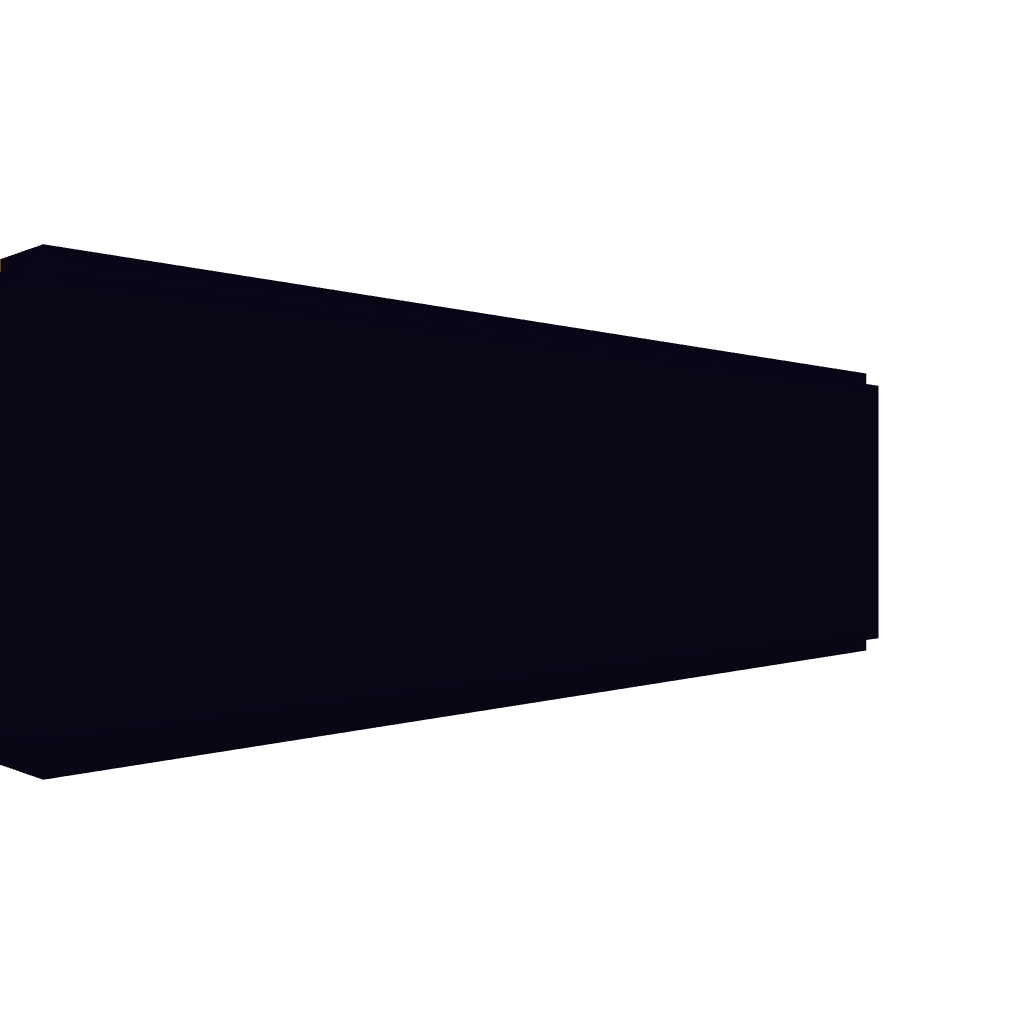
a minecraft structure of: Small Parkour Challenge